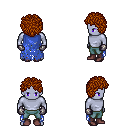
a pixel art fantasy rpg character, male body template, dark elf, purple skin, blue tattered cape, teal pants, brunette curly afro hairstyle, metal gloves, maroon shoes, four views (front, back, left, right), 2x2 character sprite sheet, small pixel art, hard edges, no anti-aliasing